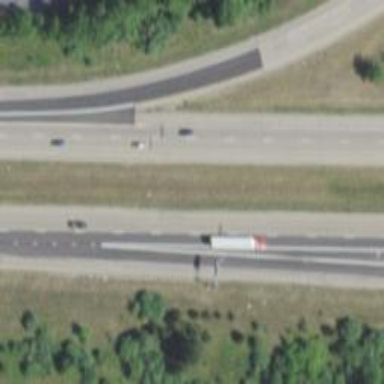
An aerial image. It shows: Motorway.